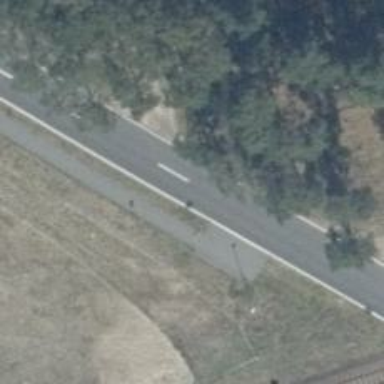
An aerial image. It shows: Tertiary road with asphalt surface.